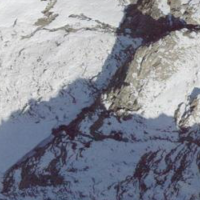
EUNIS habitat code: 48
Species observed at this site:
Ranunculus glacialis